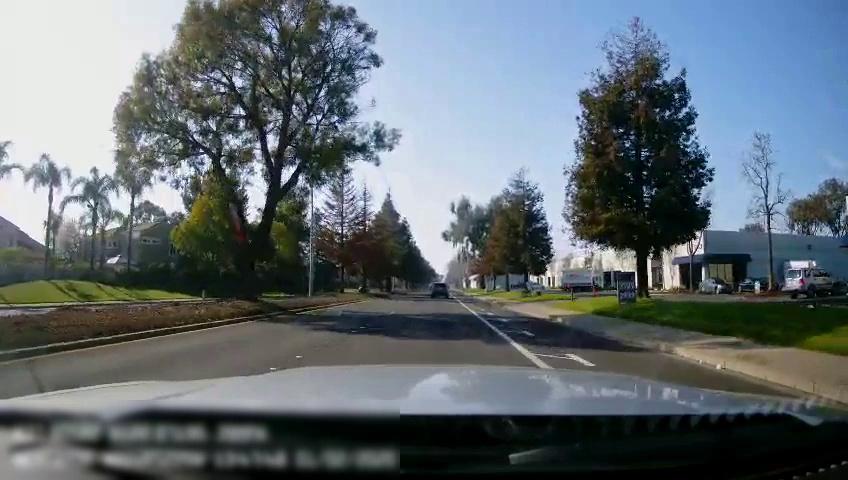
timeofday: Day
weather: Sunny
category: Drivable Space
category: Drivable Space
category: Vehicles | SUV
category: Vehicles | Car
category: Vehicles | SUV
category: Lanes | Current Lane
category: Lanes | Current Lane